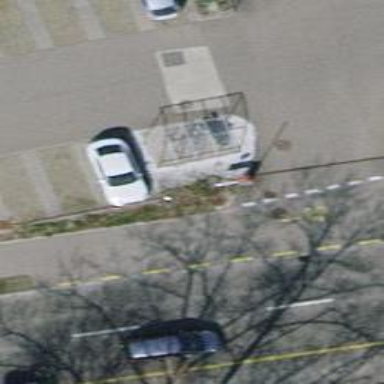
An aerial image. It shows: Bicycle parking area with wall loops.